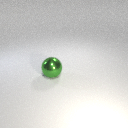
large green metal sphere